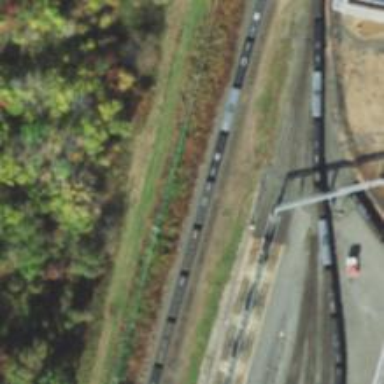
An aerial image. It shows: Railway siding with rails.